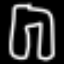
Label: pants